Question: The best iOS keyboard for entering USD currency values (pictured below) includes numbers 0-9, the decimal symbol, the comma symbol, and the dollar sign. As far as I know, the only way to this keyboard on Mobile Safari is to use '<input type="number">'.
Unfortunately, iOS currently has built-in validation for the 'number' input type which screens out commas and dollar symbols. Since this validation "feature" is embedded in the browser and Mobile Safari hasn't yet implemented the 'novalidate' directive, there is currently no way to do this validation manually.
Using '<input type="text">' would obviously solve the validation problem, but it also would bring up the regular alpha keyboard, which is not acceptable for my current project (a financial calculator).
I'm on the verge of doing something crazy, like using JavaScript to quickly switch the 'type' from 'number' to 'text' after the 'input' receives focus. I'm grasping at straws here. Any ideas?

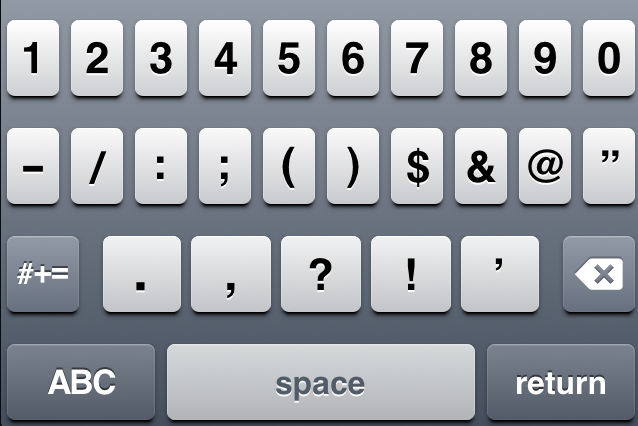
Answer: For now, JavaScript is the only solution. Here's the simplest way to do it (using jQuery):
'''
<input type="text">
'''
'''
$('input[type="text"]').on('touchstart', function() {
$(this).attr('type', 'number');
});
$('input[type="text"]').on('keydown blur', function() {
$(this).attr('type', 'text');
});
'''
The idea is simple. The input starts off and ends up with 'type="text"', but it briefly becomes 'type="number"' on the 'touchstart' event. This causes the correct iOS keyboard to appear. As soon as the user begins to enter any input or leave the field, the input becomes 'type="text"' once again, thus circumventing the validation.
There's one downside to this method. When the user returns to an input that has already been filled out, the input will be lost (if it doesn't validate). This means the user won't be able to go back and edit previous fields. In my case, this isn't all that bad because the user may want to use the calculator over and over again with different values, so automatically deleting the input will save them a few steps. However, this may not be ideal in all cases.